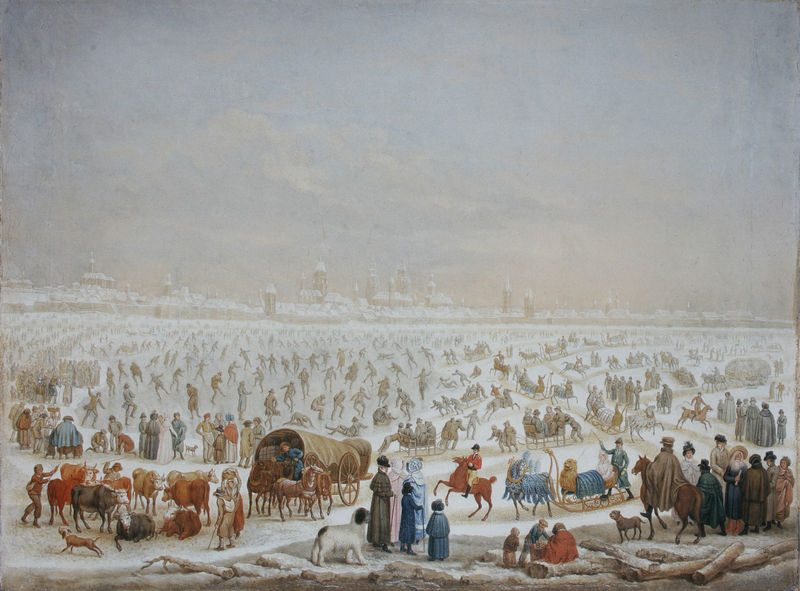
Titel: Mainzer Eisvergnügen
Künstler: Johann Jakob Hoch
Standort: Mainz
Institution: Landesmuseum
Schlagwörter: blau, gruppe, himmel, mann, weiß, wolken, baumstämme, fluss, frauen, landschaft, menschen, ocker, see, stadt, braun, bunt, frau, grau, hell, hintergrund, holz, kleider, männer, schwarz, zeichnung, eis, gebäude, haus, hund, hunde, rot, schnee, tier, tiere, weg, wolke, leute, malerei, menge, falten, holland, niederlande, horizont, häuser, kalt, kühe, vieh, kirche, familie, gewänder, kind, personen, tanzen, karren, kinder, pferd, pferde, reiter, räder, turm, hellblau, reiten, farbig, russland, zug, dächer, mauer, dunst, nebel, tag, kuh, winter, ausflug, kutsche, kutschen, vogelperspektive, rad, wagen, krieg, stämme, wetter, runde, kühle, unscharf, kirchen, rinder, burg, türme, diesig, dom, bedeckt, kälte, mäntel, peitsche, schimmel, kathedrale, reise, industrialisierung, stadtmauer, umzug, winterlandschaft, breugel, frost, planwagen, schlitten, schlittschuhlaufen, auszug, ochse, ochsen, stier, stiere, miniatur, schneien, winterbild, gefroren, zugefroren, verschneit, petersburg, sankt petersburg, vor der stadt, trek, kutshce, eisfläche, schlittschuh, schlittschuhe, eislaufen, schlittschuhläufer, pferdeschlitten, wintersport, wolkendecke, zuflucht, ochsenkarren, kathedralen, zaren, st. petersburg, faren, eisbahn, schlittschuhlauf, sibirien, heerlager, menscheb, planwägen, schnein, schneit, schnne, wimter, urbanisierung, ur, rinter, zugefrohren, unde